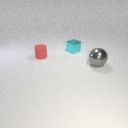
large gray metal sphere in front of small red rubber cylinder